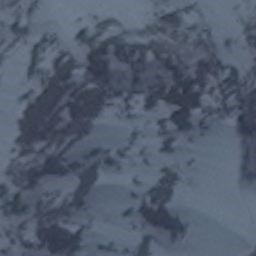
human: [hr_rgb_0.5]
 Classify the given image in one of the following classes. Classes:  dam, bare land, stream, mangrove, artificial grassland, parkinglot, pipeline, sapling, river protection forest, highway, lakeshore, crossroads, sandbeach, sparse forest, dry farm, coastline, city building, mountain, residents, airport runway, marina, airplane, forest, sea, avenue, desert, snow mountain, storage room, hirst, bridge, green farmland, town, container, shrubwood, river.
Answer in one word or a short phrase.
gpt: snow mountain